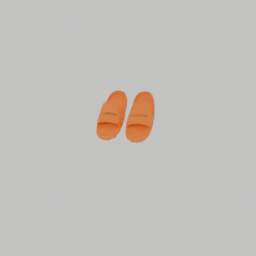
Label: people